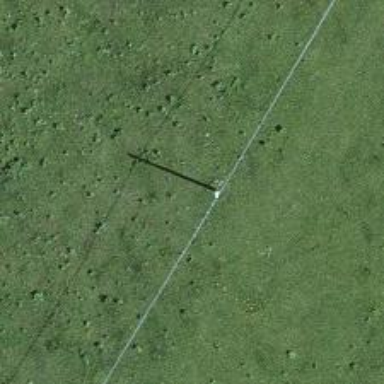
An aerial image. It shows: Power pole.